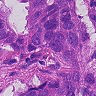
Metastatic tissue present: yes